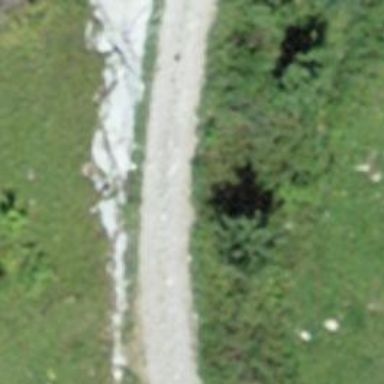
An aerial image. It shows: Downhill track with ground surface.